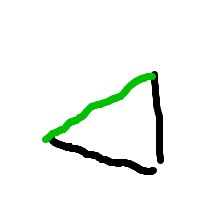
Shape: triangle